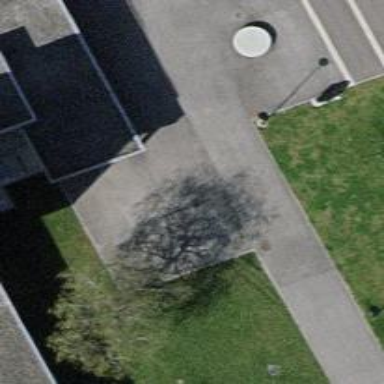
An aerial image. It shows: School.